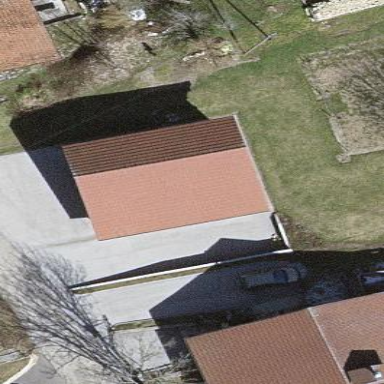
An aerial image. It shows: Garage building.